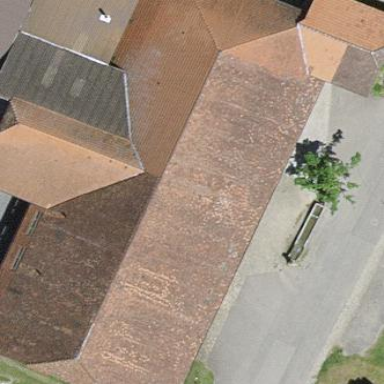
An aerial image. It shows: Farm building with half-hipped roof shape.